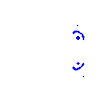
Particle: kaon